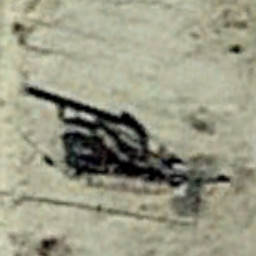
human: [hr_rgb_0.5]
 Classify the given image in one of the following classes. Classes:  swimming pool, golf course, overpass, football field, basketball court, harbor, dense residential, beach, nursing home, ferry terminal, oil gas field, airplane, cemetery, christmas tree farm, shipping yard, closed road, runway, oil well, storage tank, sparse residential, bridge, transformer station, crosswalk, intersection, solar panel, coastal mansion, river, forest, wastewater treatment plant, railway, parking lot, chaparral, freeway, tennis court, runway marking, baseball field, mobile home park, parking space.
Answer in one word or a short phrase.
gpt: oil well